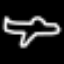
Label: airplane